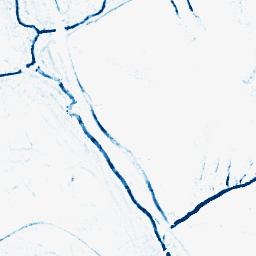
Category: morphological
Decomposition family: morphological_square
Decomposition parameters: operation: closing
size: 5
Upsampling method: sinc_hamming
Upsampling parameters: scale: 2
kernel_size: 4
Upsampling scale: 2